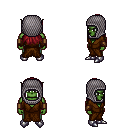
a pixel art fantasy rpg character, male body template, orc, green skin, brown robe, teal pants, brunette unkempt hairstyle, chain hood, leather bracers, metal boots, four views (front, back, left, right), 2x2 character sprite sheet, small pixel art, hard edges, no anti-aliasing